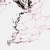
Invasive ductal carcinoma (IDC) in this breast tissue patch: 0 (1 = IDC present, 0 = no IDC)